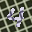
Label: 4